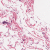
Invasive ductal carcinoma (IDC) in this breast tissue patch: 0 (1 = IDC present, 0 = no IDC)